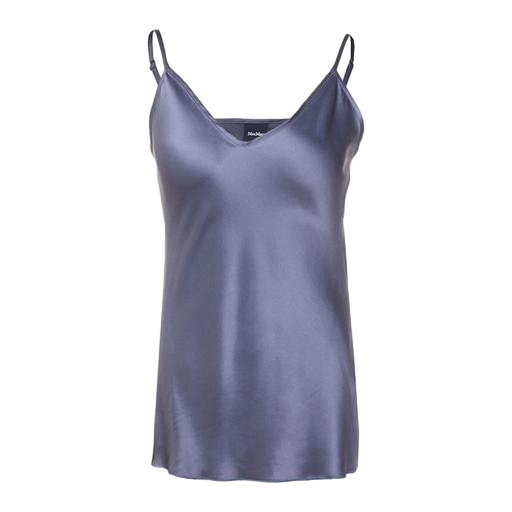
blue women's cami, longline cami, longline singlet, white background